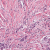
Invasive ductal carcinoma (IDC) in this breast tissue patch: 1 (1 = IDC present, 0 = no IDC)